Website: apple-inc
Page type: account-selection
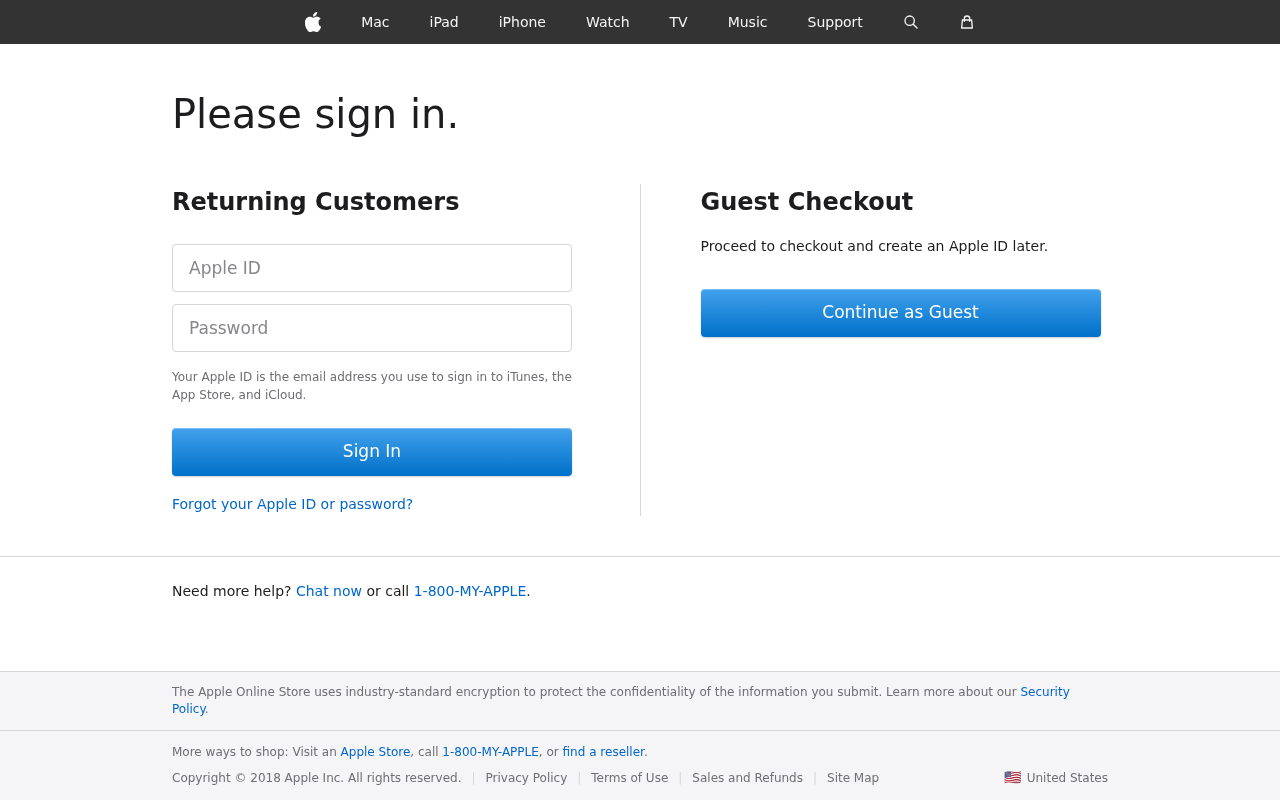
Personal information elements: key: PII_LOGIN_USERNAME
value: daniel7877